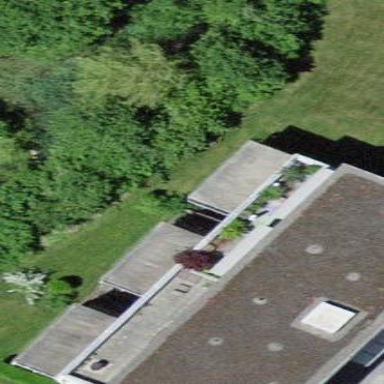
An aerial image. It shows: Apartment building with flat roof.